Chest X-ray:
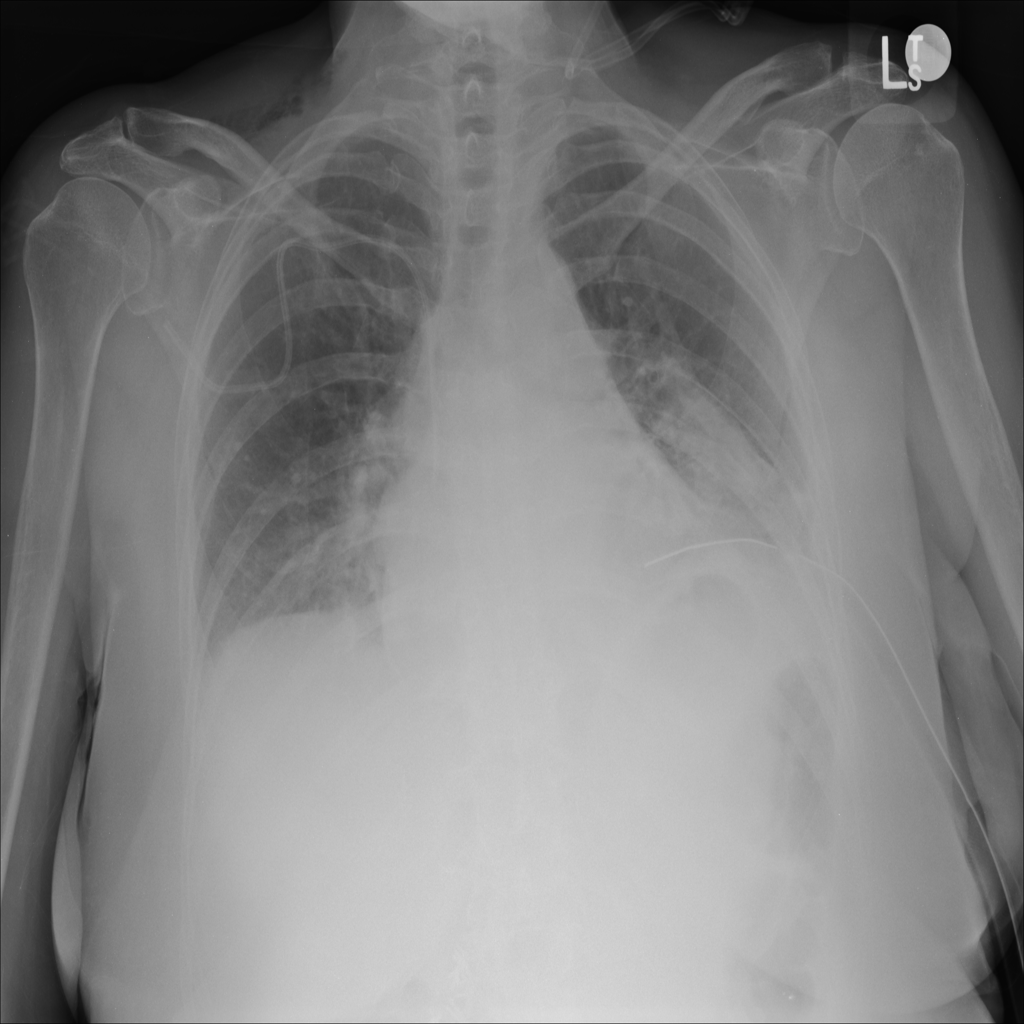
Findings: Consolidation, Effusion
No abnormal finding: no